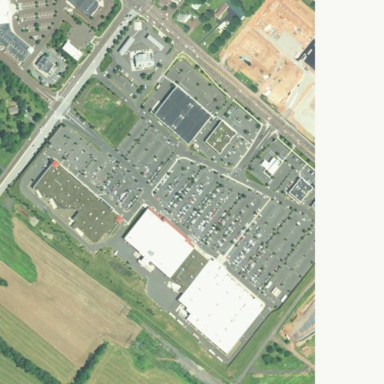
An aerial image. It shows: Retail area.